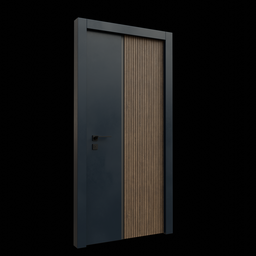
Label: architecture